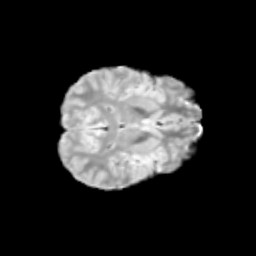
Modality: T2w
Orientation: axial
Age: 13
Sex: male
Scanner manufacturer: siemens
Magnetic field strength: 3 T
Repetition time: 3.8 s
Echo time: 0.07 s